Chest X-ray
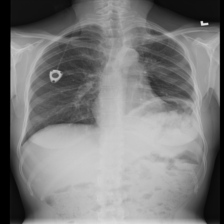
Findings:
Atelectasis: negative
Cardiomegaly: negative
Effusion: negative
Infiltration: negative
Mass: negative
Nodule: negative
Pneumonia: negative
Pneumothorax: negative
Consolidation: negative
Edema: negative
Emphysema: negative
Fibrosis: negative
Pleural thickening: negative
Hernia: negative